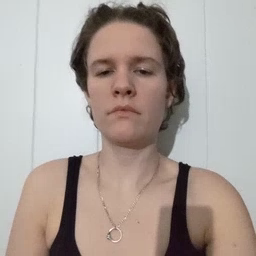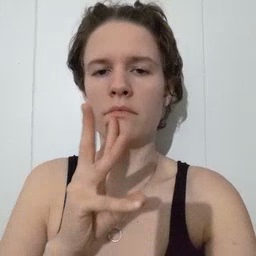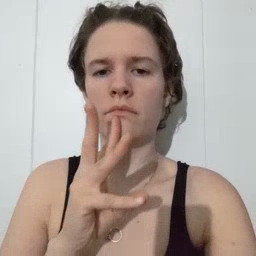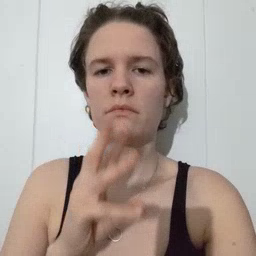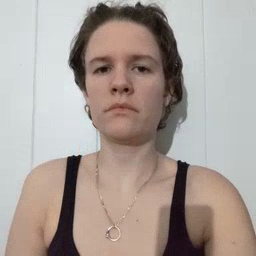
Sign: water